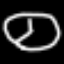
Label: clock